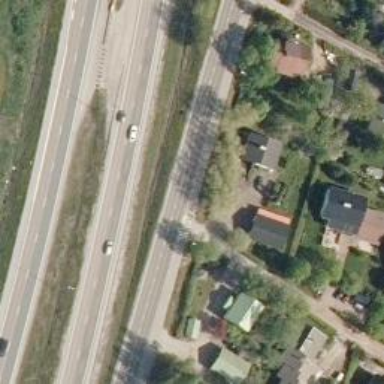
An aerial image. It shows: Uncontrolled crossing on the road.